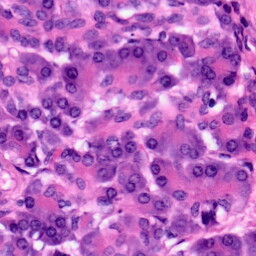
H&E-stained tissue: Pancreatic